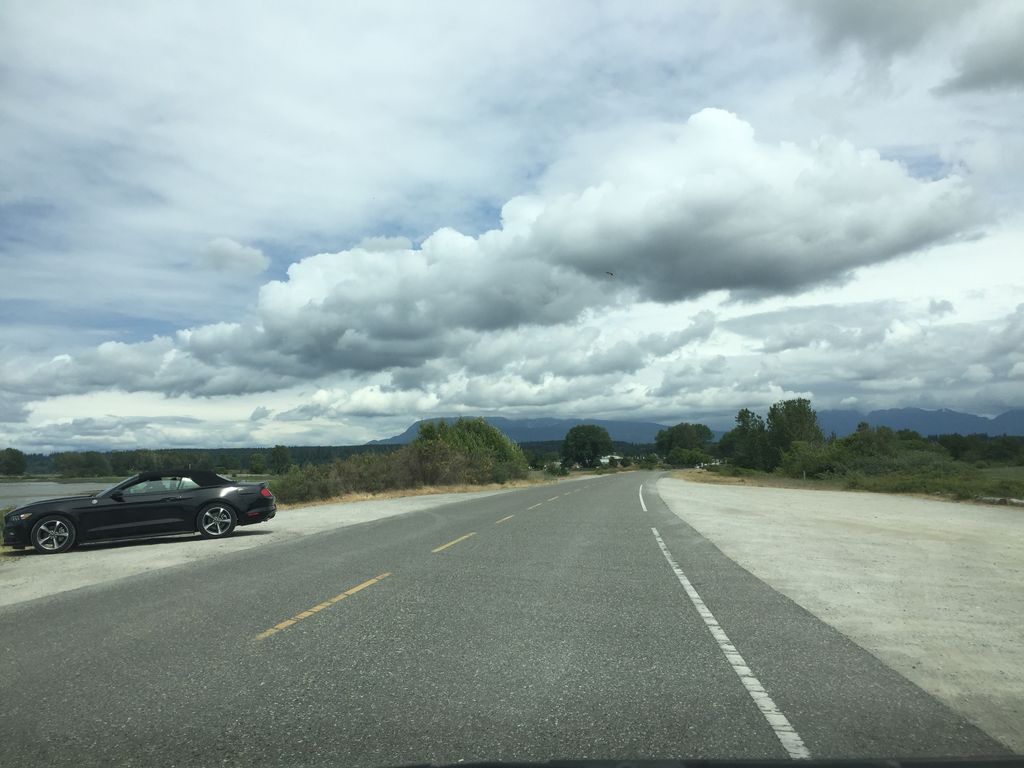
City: vancouver